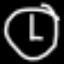
Label: clock